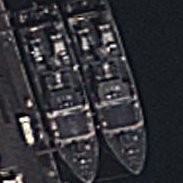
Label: combat